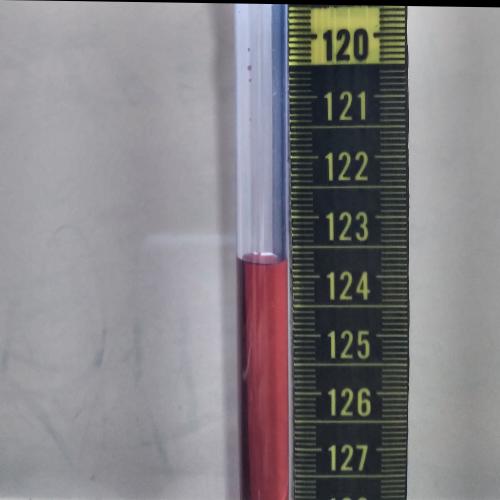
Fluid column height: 123.8 cm